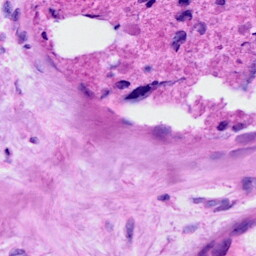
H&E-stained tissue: Breast